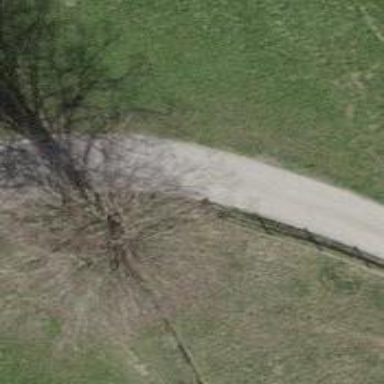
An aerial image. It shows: Bench.